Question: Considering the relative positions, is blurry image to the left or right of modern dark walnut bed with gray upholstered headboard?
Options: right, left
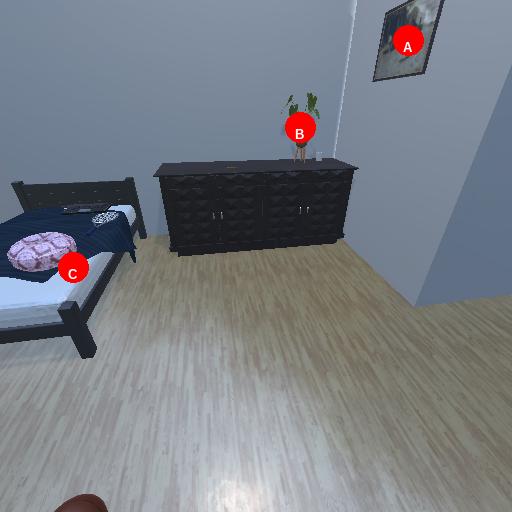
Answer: right